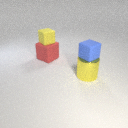
small yellow rubber cube behind small blue rubber cube